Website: home-depot
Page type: newsletter-management
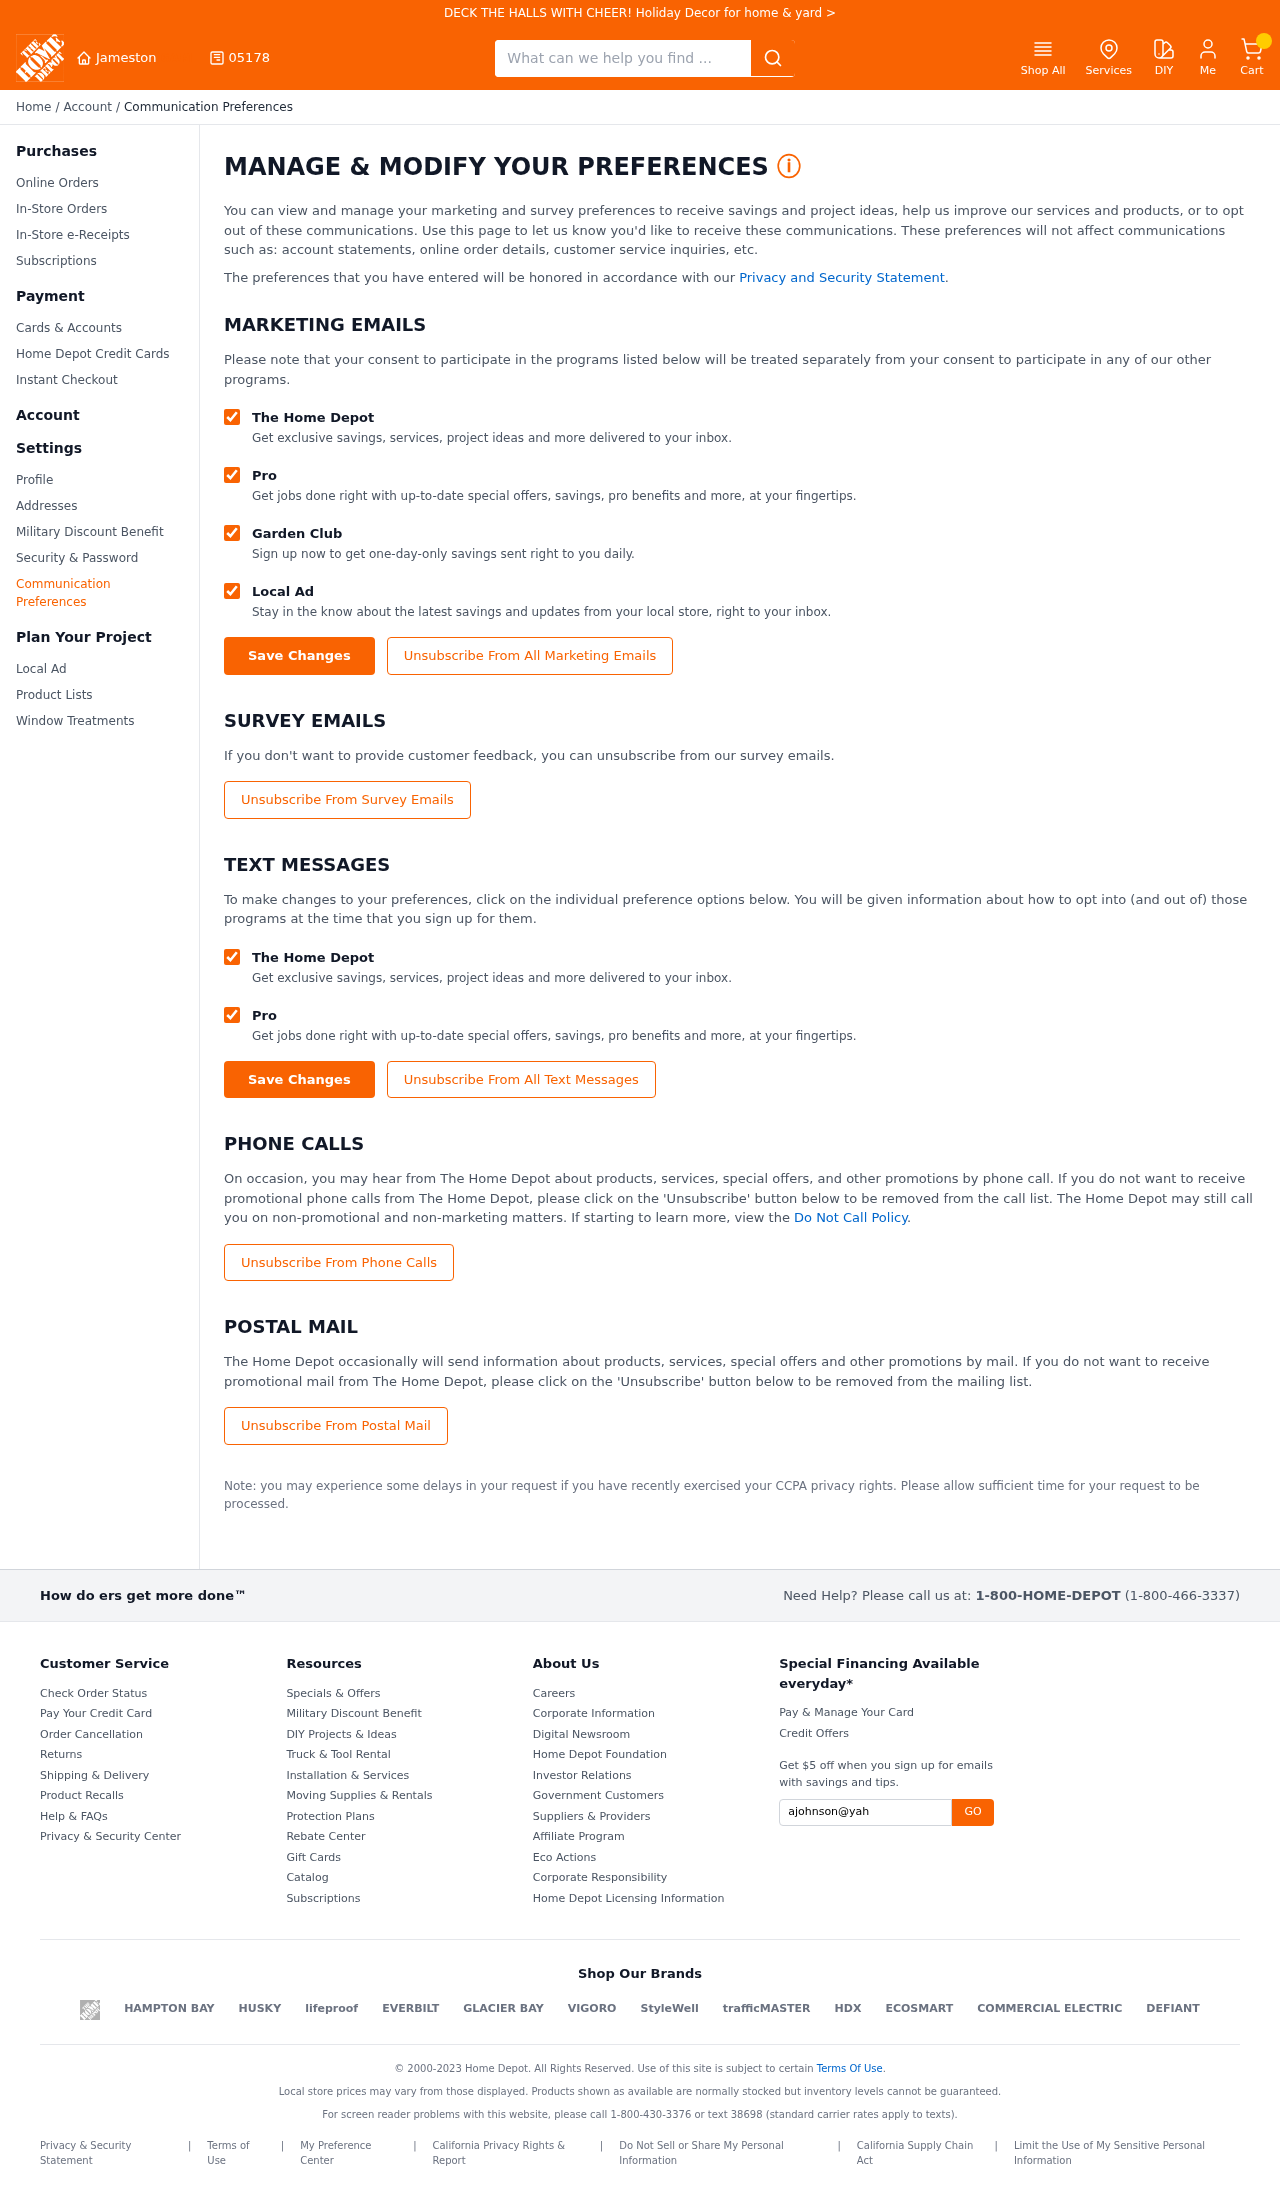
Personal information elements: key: PII_CITY
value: Jameston
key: PII_POSTCODE
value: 05178
Search elements: key: HEADER_SEARCH
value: What can we help you find ...